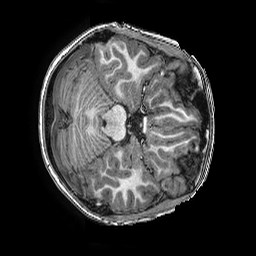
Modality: T1w
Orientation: axial
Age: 11
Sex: female
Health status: ill
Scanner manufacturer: ge
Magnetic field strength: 3 T
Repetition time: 0.0077 s
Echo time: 0.003436 s